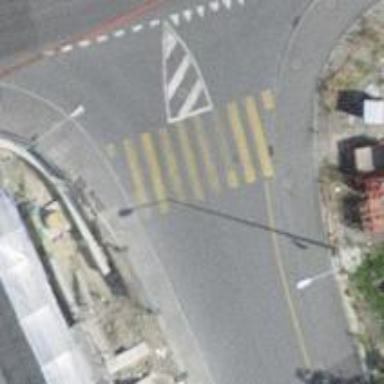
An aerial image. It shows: Footway with zebra crossing.